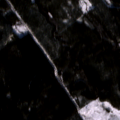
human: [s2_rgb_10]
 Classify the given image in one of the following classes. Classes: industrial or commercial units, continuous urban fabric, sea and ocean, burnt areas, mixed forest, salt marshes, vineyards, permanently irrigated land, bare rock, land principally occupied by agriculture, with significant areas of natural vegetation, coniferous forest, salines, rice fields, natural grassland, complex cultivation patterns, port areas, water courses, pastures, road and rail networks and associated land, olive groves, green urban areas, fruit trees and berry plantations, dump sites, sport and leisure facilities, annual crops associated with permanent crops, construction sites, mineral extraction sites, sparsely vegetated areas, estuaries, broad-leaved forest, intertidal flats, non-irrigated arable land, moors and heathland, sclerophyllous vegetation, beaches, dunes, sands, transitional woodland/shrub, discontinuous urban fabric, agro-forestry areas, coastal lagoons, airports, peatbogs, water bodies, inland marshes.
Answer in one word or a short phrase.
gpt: coniferous forest, mixed forest, transitional woodland/shrub